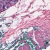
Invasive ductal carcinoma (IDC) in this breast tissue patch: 0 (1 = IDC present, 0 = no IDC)